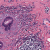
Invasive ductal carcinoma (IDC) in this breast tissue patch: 0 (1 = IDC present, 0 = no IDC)